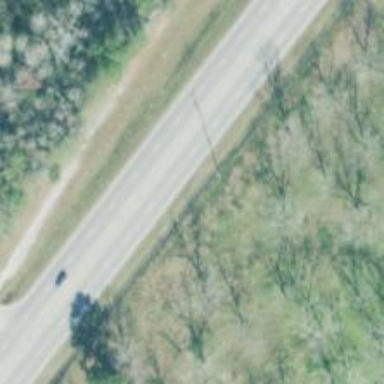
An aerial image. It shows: Power pole.